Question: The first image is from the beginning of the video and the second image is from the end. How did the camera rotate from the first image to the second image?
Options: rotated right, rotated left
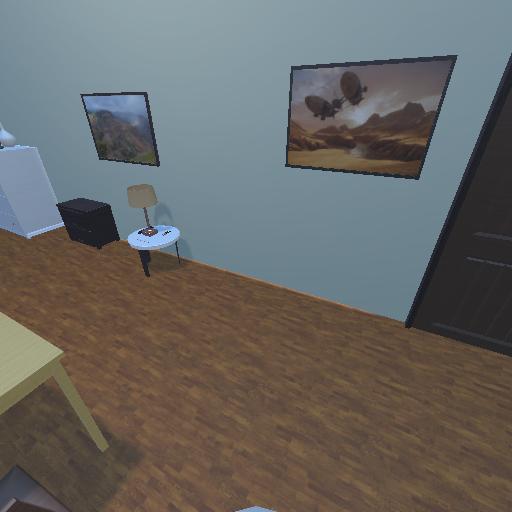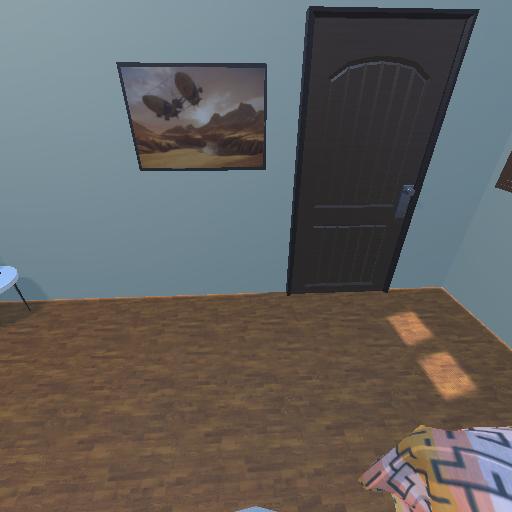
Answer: rotated right